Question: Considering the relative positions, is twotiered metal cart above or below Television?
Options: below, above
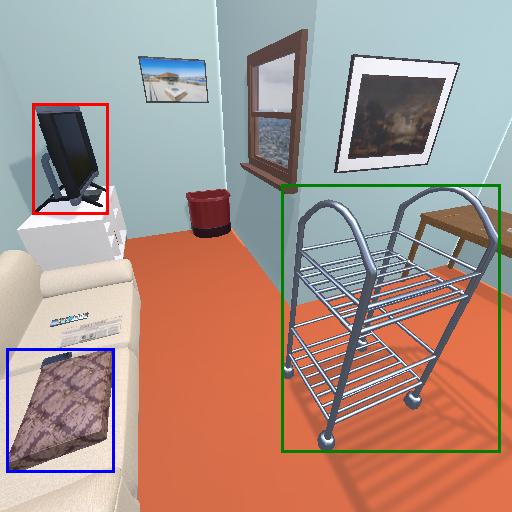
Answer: below